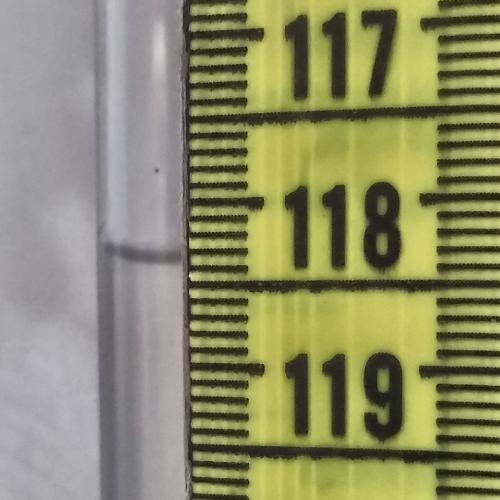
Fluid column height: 118.3 cm